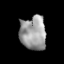
Tissue: lung
Cell type: Epithelial cells
Senescence score: 0.2253
Nuclear area (px): 856
Mean DAPI intensity: 156.136